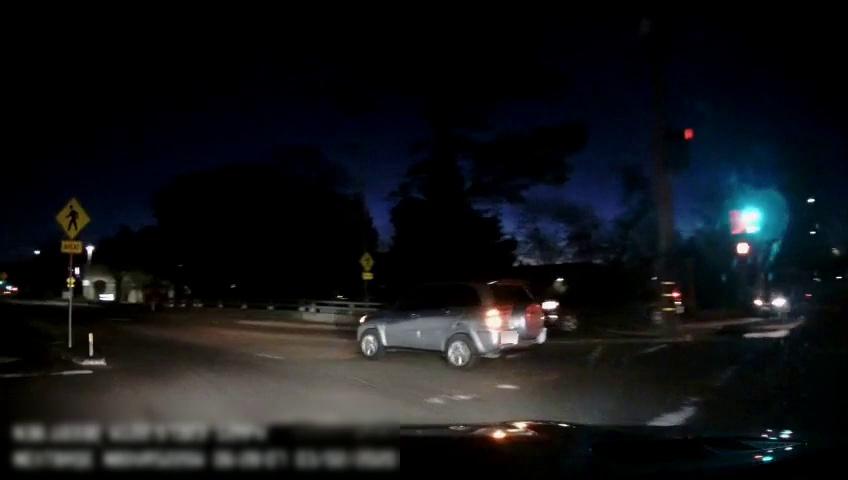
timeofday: Night
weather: Cloudy
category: Drivable Space
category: Vehicles | SUV
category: Vehicles | SUV
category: Vehicles | Car
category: Traffic | Lights
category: Traffic | Lights
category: Traffic | Signs
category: Traffic | Signs